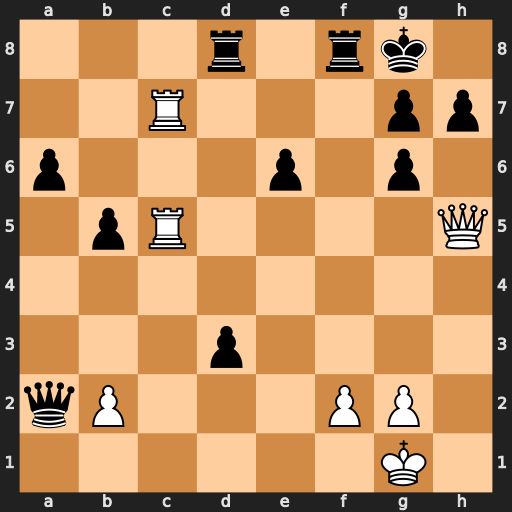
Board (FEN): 3r1rk1/2R3pp/p3p1p1/1pR4Q/8/3p4/qP3PP1/6K1
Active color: w
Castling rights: -
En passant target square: -
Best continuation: Qe5 Rf6 Rxg7+ Kxg7 Rc7+